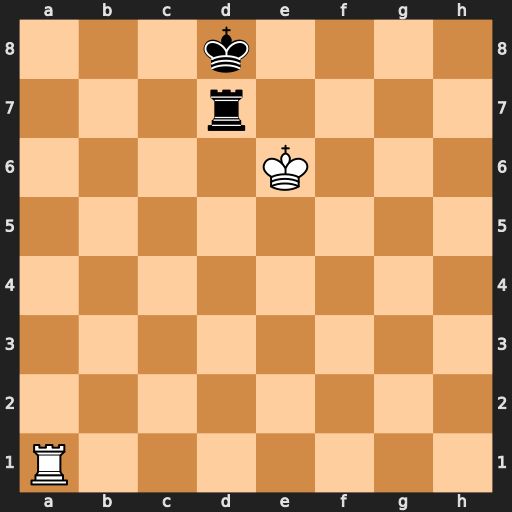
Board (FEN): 3k4/3r4/4K3/8/8/8/8/R7
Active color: w
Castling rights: -
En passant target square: -
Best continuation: Ra8+ Kc7 Ra7+ Kc6 Rxd7